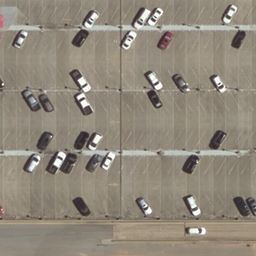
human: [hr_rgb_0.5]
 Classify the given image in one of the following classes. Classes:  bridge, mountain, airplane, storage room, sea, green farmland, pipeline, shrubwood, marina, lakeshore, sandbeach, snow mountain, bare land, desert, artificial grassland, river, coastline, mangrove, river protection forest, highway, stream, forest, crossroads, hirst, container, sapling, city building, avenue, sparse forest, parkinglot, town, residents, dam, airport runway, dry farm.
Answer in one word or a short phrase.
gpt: parkinglot